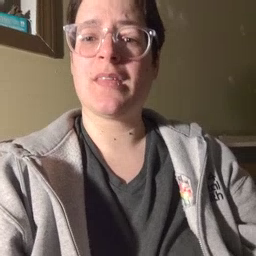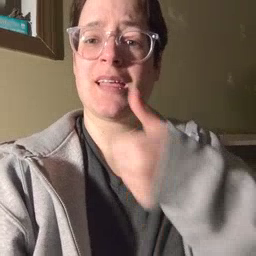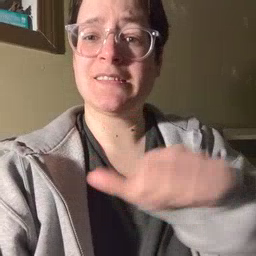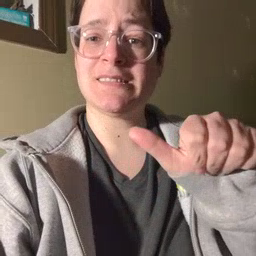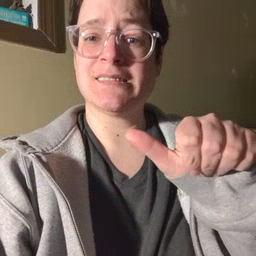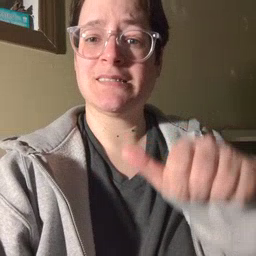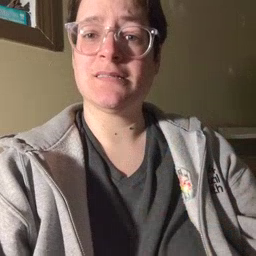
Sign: any